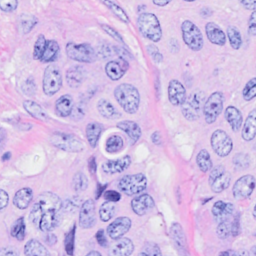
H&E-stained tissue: Breast